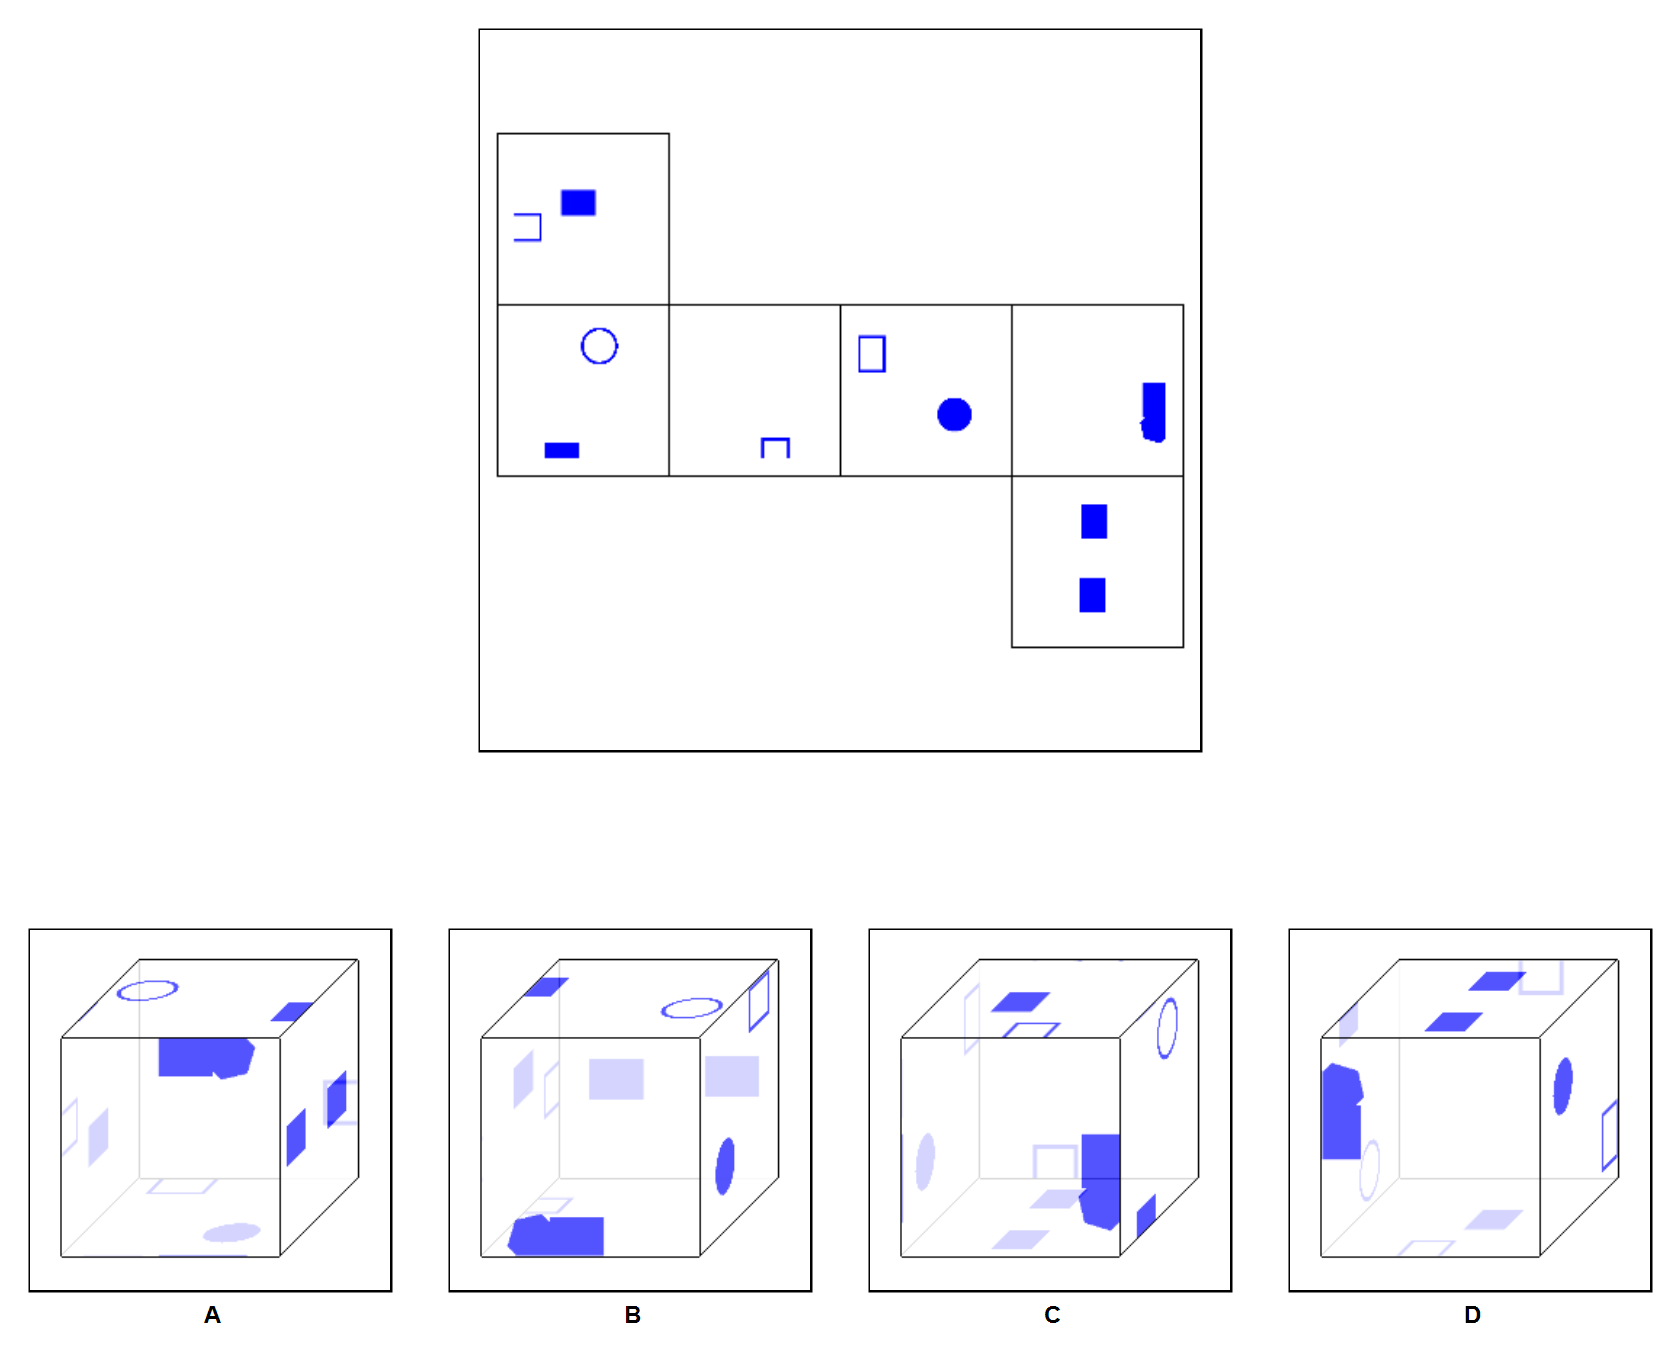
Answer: B